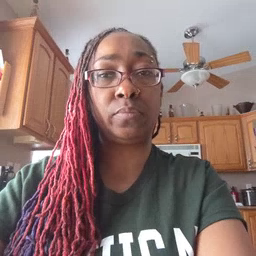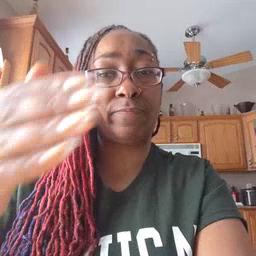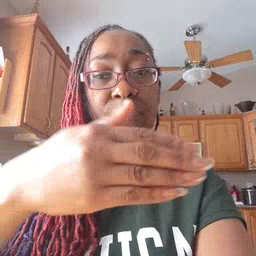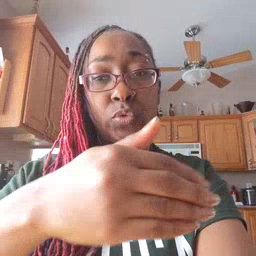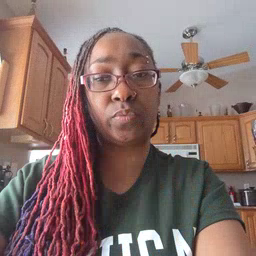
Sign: fish